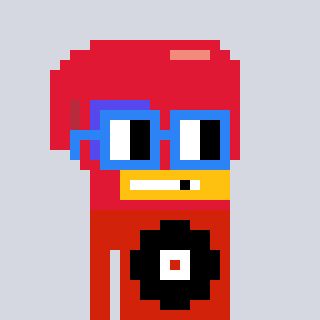
a pixel art character with square blue glasses, a boxing glove-shaped head and a red-colored body on a cool background